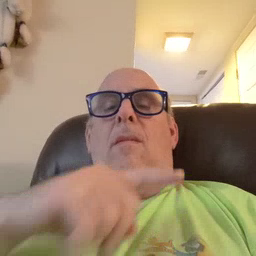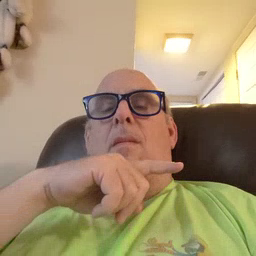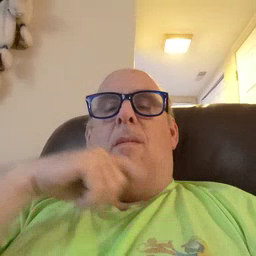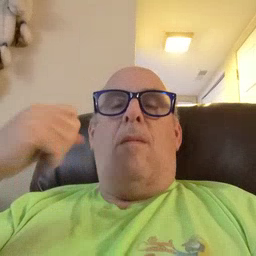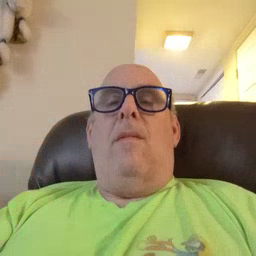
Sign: dryer